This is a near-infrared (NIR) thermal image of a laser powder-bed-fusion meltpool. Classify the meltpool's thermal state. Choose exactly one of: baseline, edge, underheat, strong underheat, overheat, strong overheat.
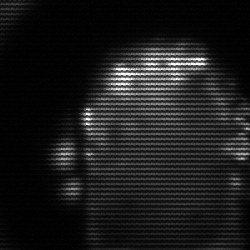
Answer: baseline